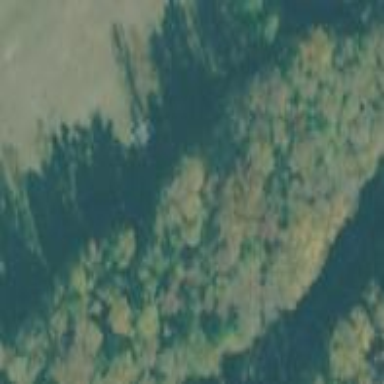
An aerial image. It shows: Deciduous woodland with mixed leaves.